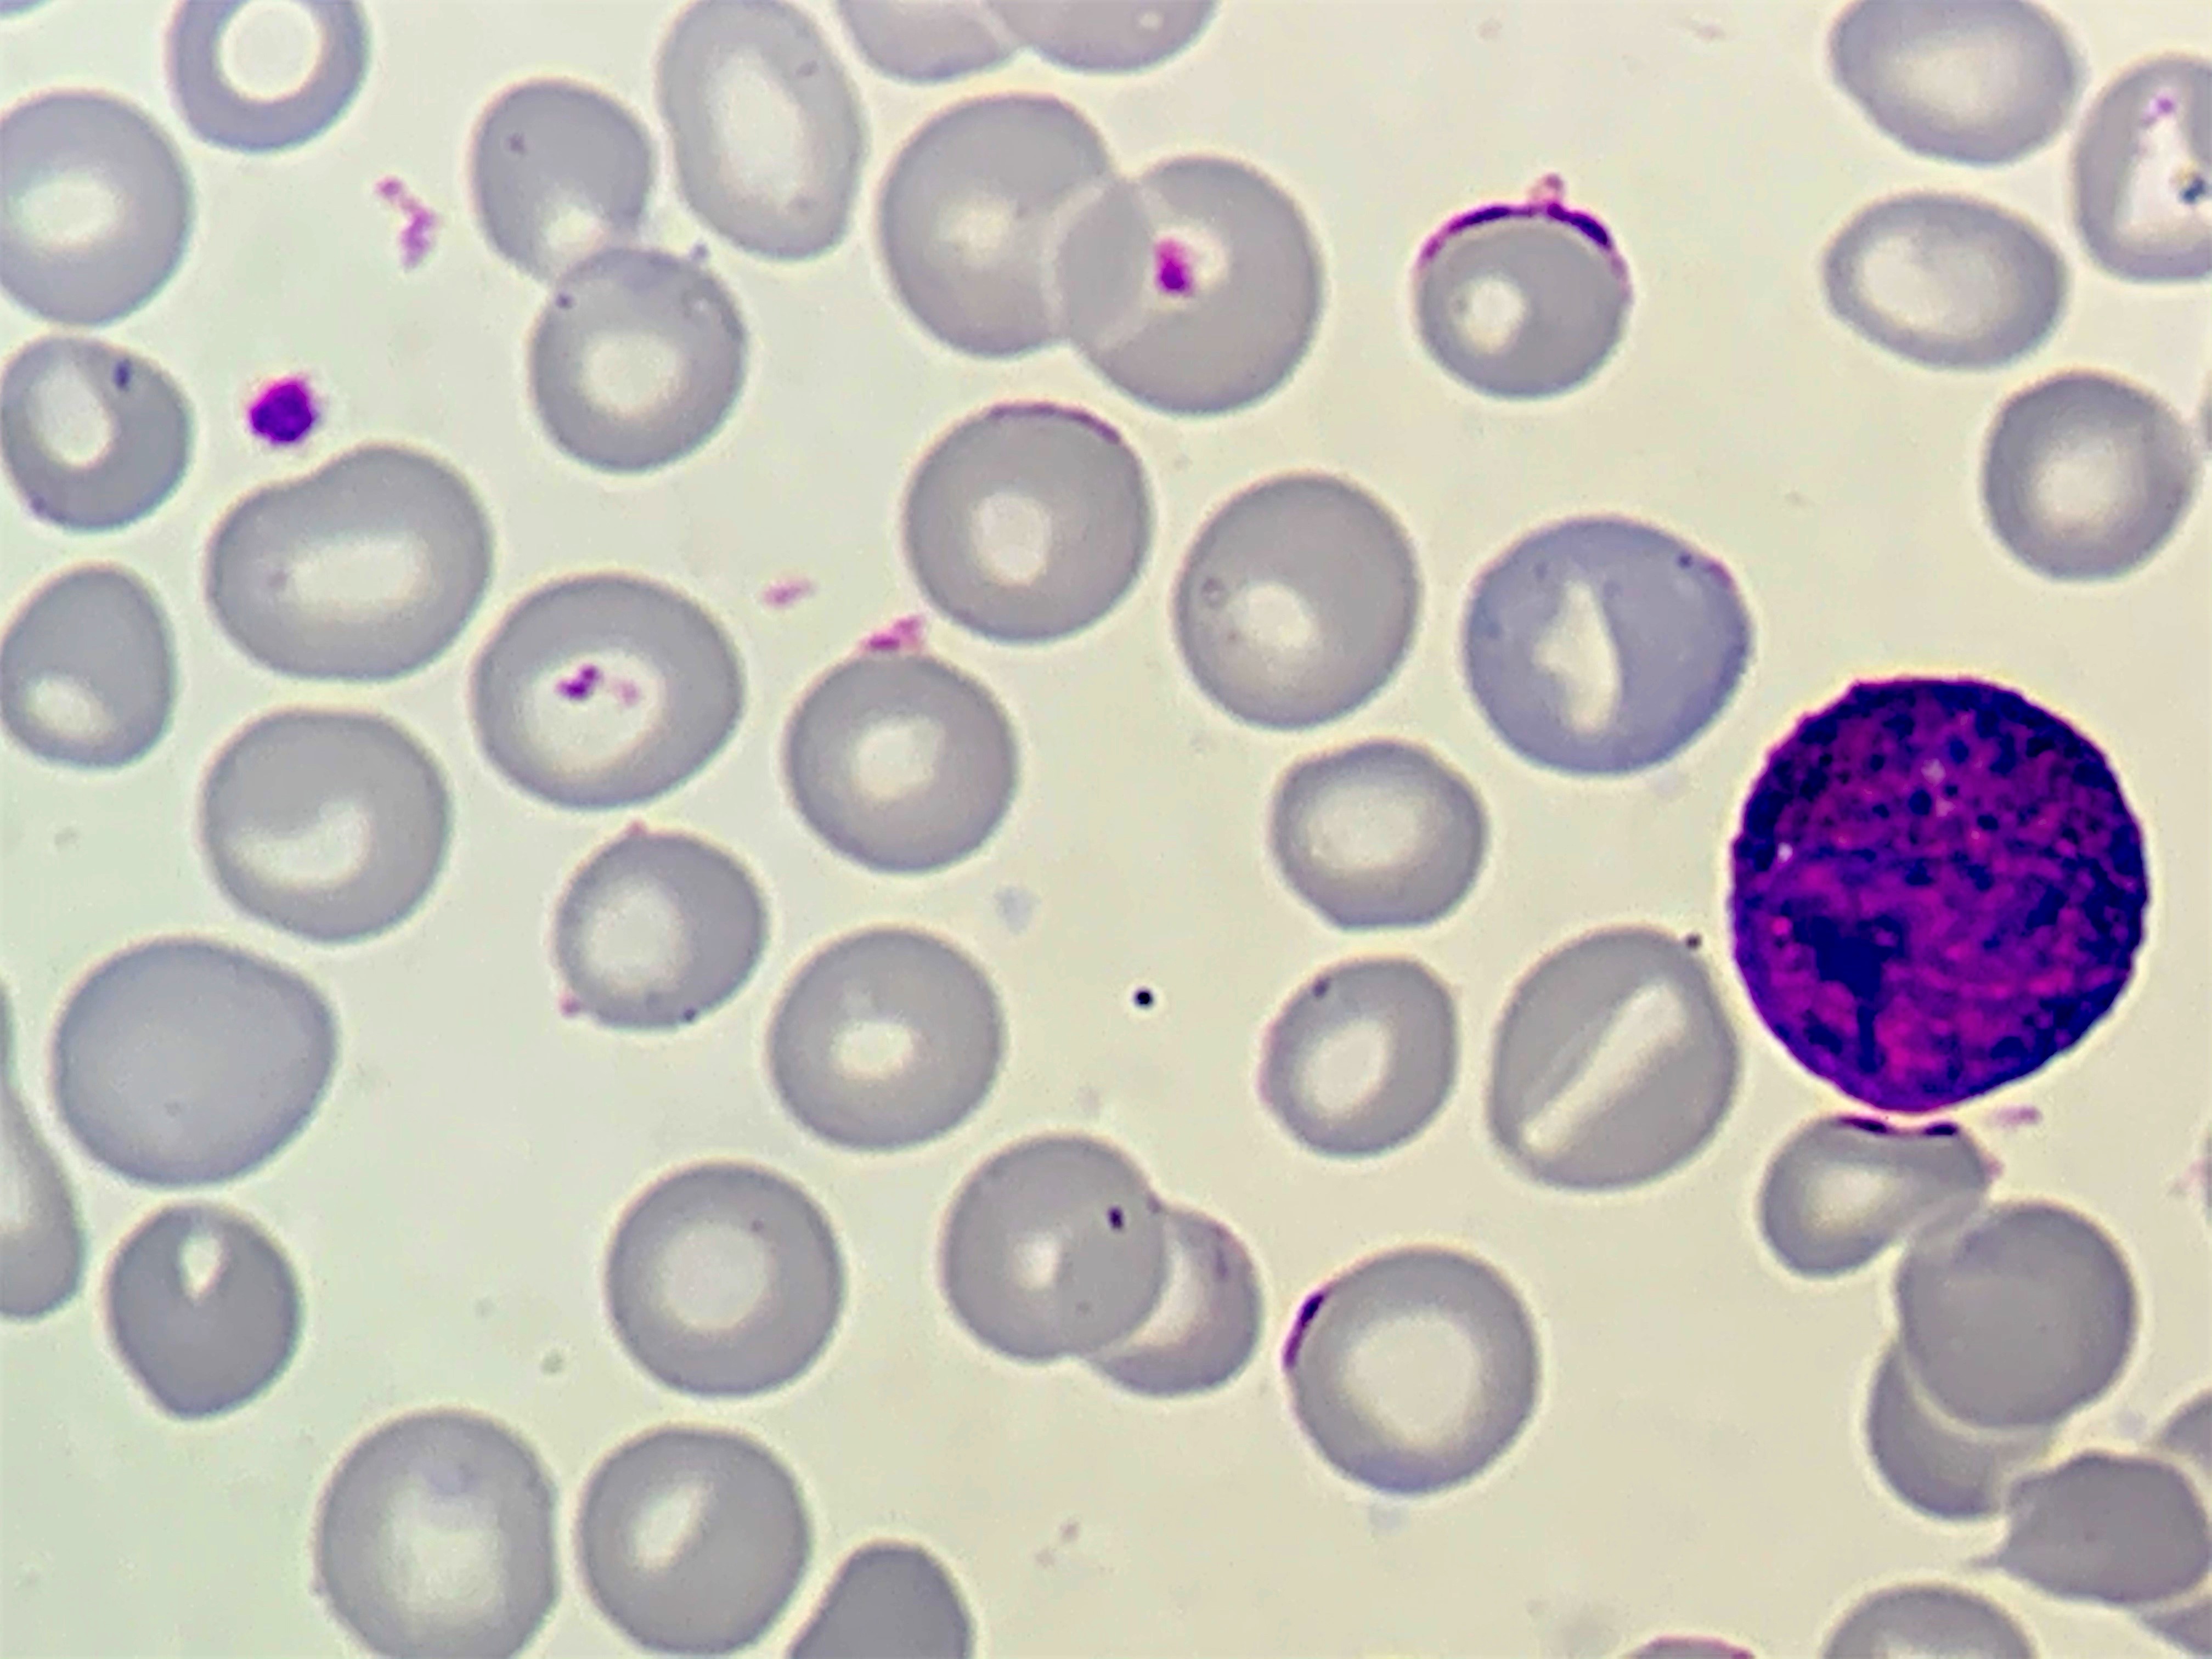
Cell type: BASOPHILS